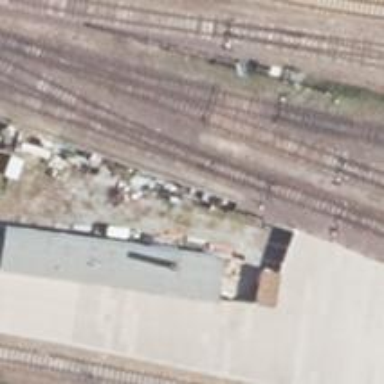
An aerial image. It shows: Railway switch.